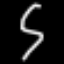
Label: squiggle